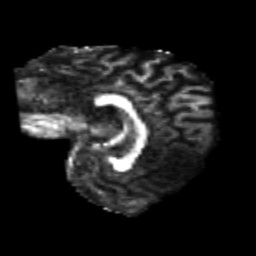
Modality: FA
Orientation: sagittal
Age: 25
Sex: female
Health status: healthy
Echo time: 0.074 s